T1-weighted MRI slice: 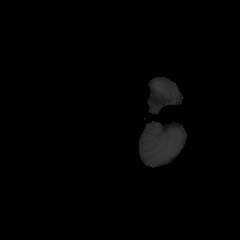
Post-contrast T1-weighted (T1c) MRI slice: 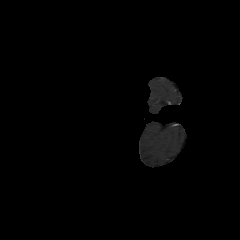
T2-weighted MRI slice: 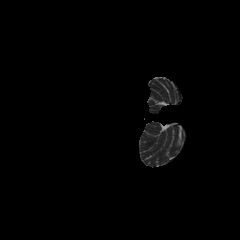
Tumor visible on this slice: no